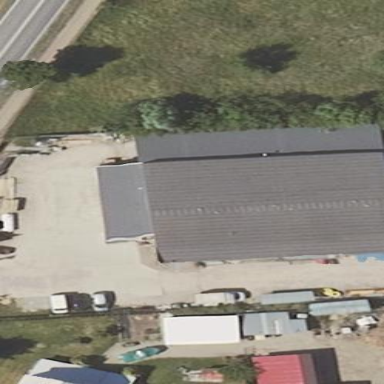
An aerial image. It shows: Building that is trade shop.